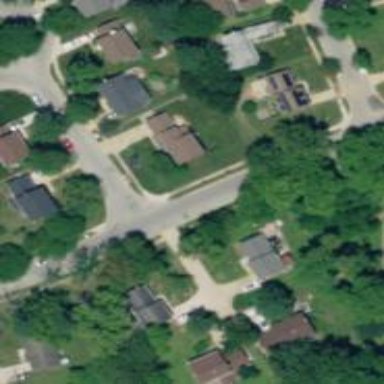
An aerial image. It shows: Residential road with sidewalk on the left.